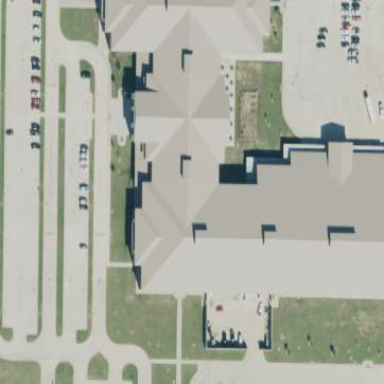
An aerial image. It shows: School building.